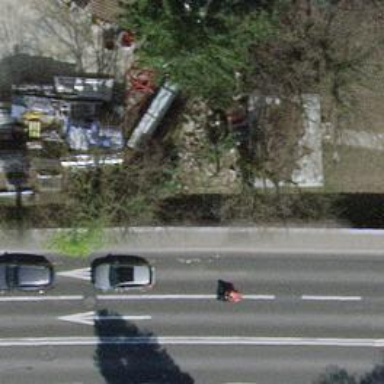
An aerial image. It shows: Sidewalk made of asphalt leading to platform for public transport.